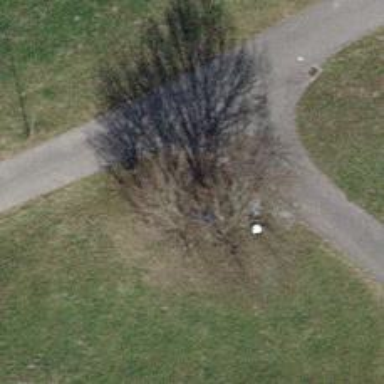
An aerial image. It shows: Grey bench.